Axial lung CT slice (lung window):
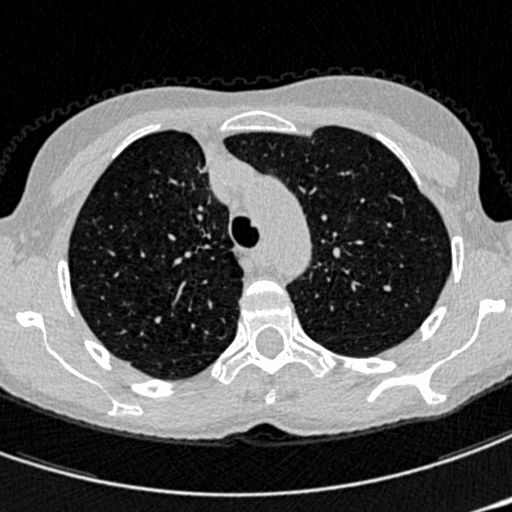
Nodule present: no